Interaction volume radius: 10 \u00c5
Interaction volume height: 20 \u00c5
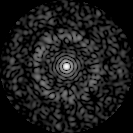
Disorder parameter: 0.8365